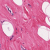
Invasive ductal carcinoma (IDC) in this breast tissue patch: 0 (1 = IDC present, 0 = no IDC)